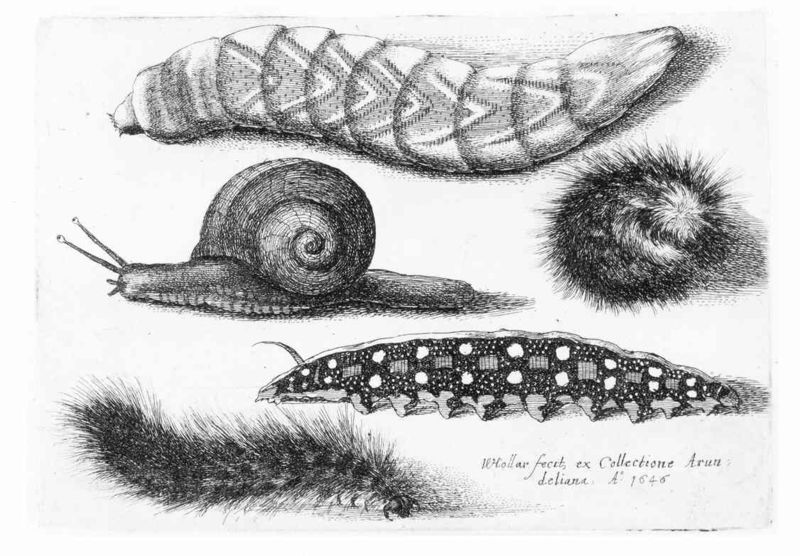
Titel: Eine Schnecke und vier Raupen
Künstler: Wenzel Hollar
Standort: Karlsruhe
Institution: Staatliche Kunsthalle Karlsruhe
Schlagwörter: feder, kopf, körper, schatten, weiß, grau, haar, mund, schwarz, skizze, zeichnung, haus, tier, tiere, ball, muster, augen, pelz, fünf, signatur, natur, haare, blatt, renaissance, beine, fell, schrift, papier, studie, unterricht, grafik, graphik, signiert, füsse, streifen, punkte, gemustert, penis, tusche, fühler, druck, schnitt, schraffur, schwarz weiß, radierung, stich, seite, text, beschriftung, haarig, insekten, puppe, studien, rolle, gefleckt, verwandlung, fauna, sammlung, schmetterlinge, schnecke, raupen, schnecken, schnekce, weinbergschnecke, lernen, skizzen, kupferstich, gravure, raupe, kriechen, schneckenhaus, eingerollt, gehäuse, querschnitt, wendel, entwicklung, gerollt, larve, handschrift, legende, tentakel, wissenschaft, wurm, latein, poils, zusammengerollt, segmente, biologie, lebewesen, stacheln, füsschen, insecte, kokon, lehrbuch, würmer, naturkunde, wenzel, made, borsten, faune, dessins, collection, 17. jahrhundert, augeb, arundel, 1845, hollar, insectes, fecit, tierkunde, whollar, 1646, tausenfüßler, schnecken darwin weichtiere, arum, chenille, flore, vers, escargot, gehäuseschnecke, nacktschnecke, sammlungf, limace, bestiole, bestiaire, visqueux, haeckel, urformen der natur, konkon, arun, nachtscknecke, oursin, hérisson, carapace, ver, animeaux, reference, collectionne, kerbtier, raupe haarig, hollar fecit